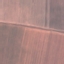
Land use / land cover: AnnualCrop